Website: home-depot
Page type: payment
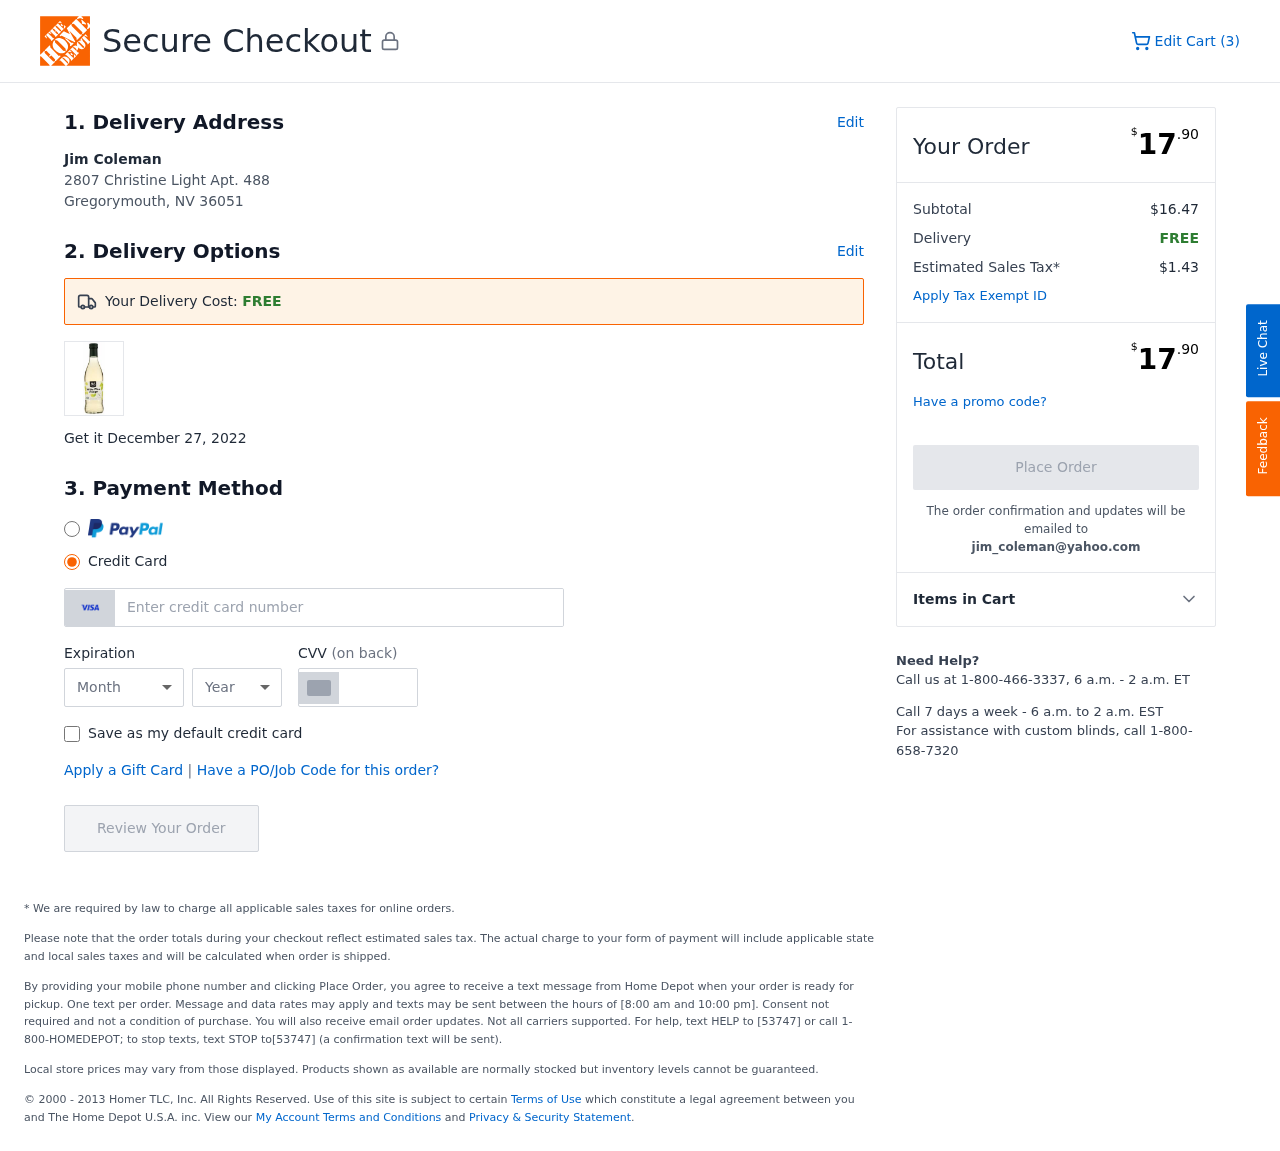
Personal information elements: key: PII_CARD_CVV
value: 979
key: PII_CARD_EXPIRY_MONTH
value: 12
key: PII_CARD_EXPIRY_YEAR
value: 27
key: PII_CARD_NUMBER
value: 4449 2224 0083 7010
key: PII_CITY_STATE_ZIP
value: Gregorymouth, NV 36051
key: PII_EMAIL
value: jim_coleman@yahoo.com
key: PII_FULLNAME
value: Jim Coleman
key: PII_STREET
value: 2807 Christine Light Apt. 488
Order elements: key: ORDER_NUM_ITEMS
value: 3
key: ORDER_DELIVERY_DATE
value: December 27, 2022
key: ORDER_TOTAL
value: $17.90
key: ORDER_SUBTOTAL
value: $16.47
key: ORDER_SHIPPING_COST
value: FREE
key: ORDER_TAX
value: $1.43